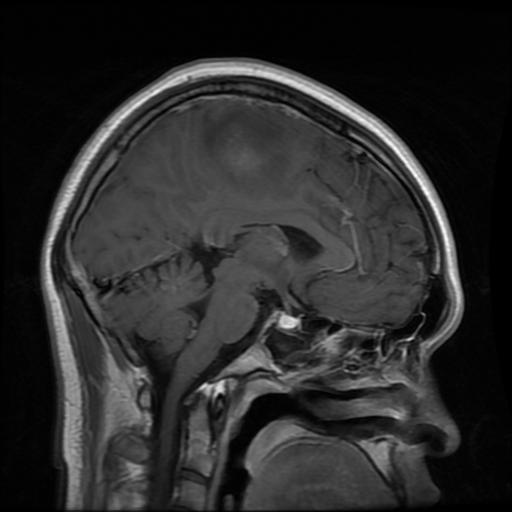
Label: glioma